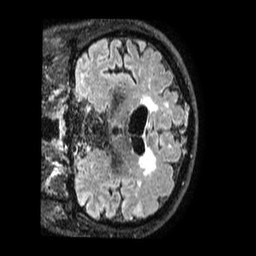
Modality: FLAIR
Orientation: coronal
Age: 61
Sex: male
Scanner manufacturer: philips
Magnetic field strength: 3 T
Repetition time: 4.8 s
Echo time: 0.34 s